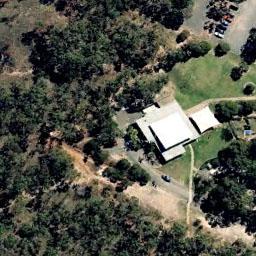
Label: residential